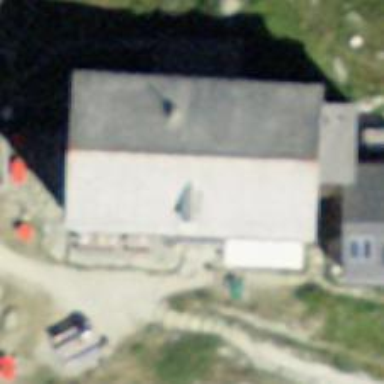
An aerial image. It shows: Restaurant located in isolated dwelling.